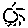
Label: sun